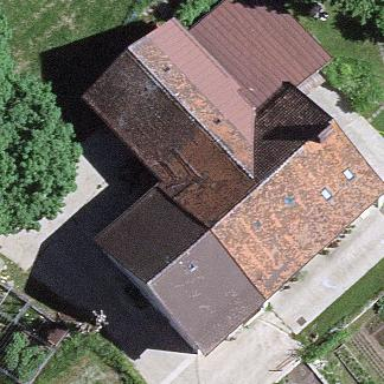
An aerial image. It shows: Farm building.